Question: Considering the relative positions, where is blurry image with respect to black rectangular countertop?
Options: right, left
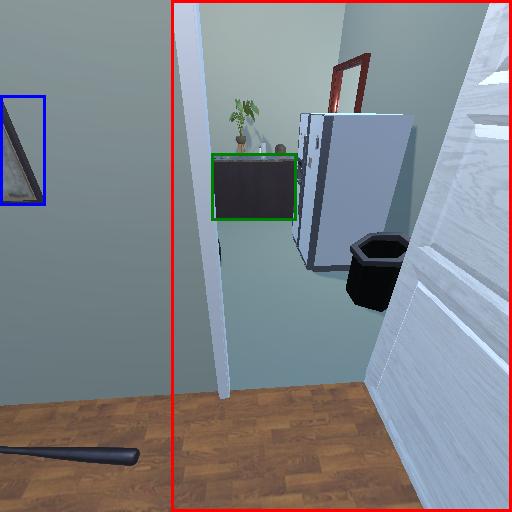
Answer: right